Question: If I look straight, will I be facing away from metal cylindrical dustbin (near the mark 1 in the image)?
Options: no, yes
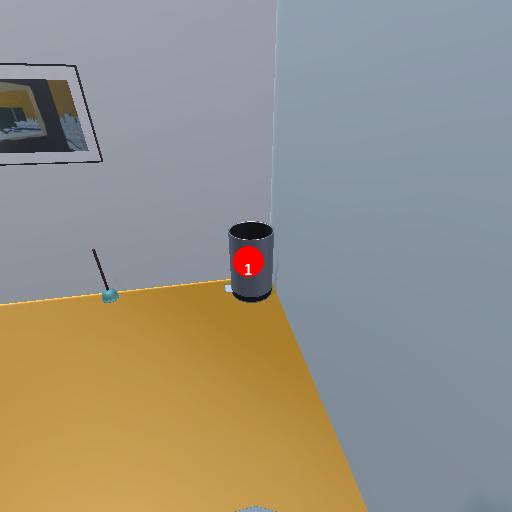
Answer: no